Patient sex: M
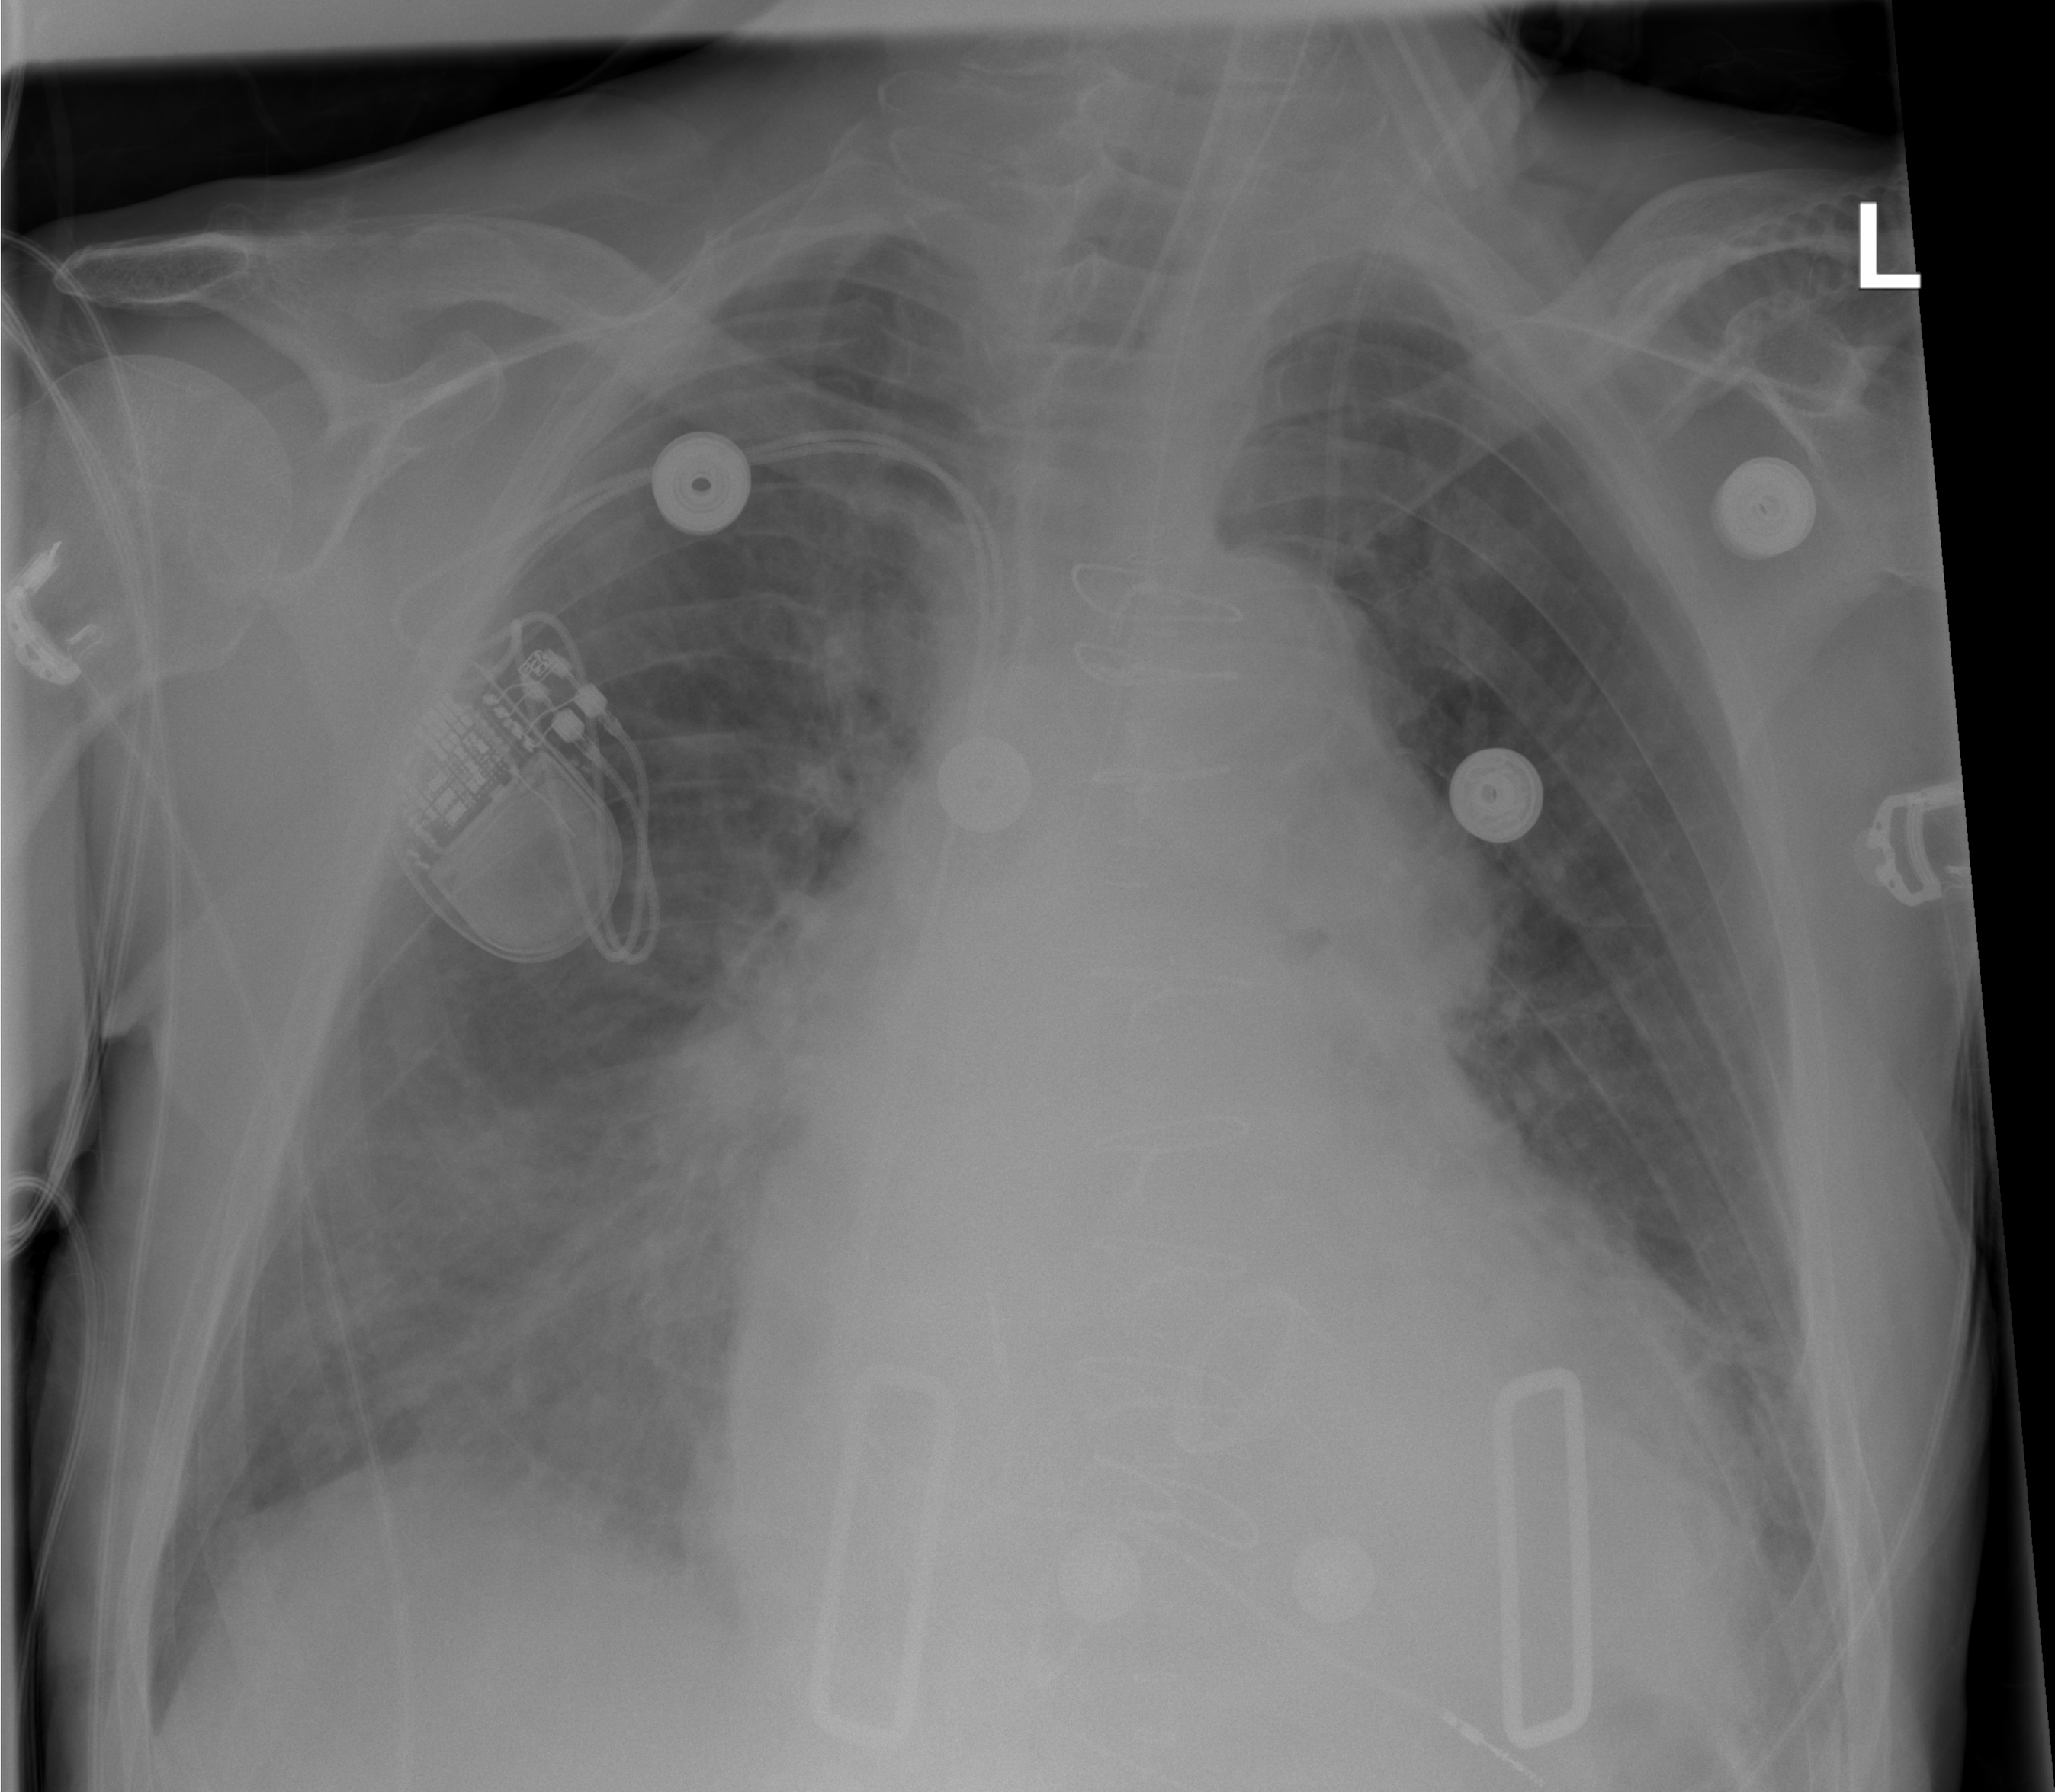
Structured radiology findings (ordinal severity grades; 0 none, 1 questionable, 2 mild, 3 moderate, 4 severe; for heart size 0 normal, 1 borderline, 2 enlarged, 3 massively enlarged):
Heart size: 2
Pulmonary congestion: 2
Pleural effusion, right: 2
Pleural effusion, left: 2
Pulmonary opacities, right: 2
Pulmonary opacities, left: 0
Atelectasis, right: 2
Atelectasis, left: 2